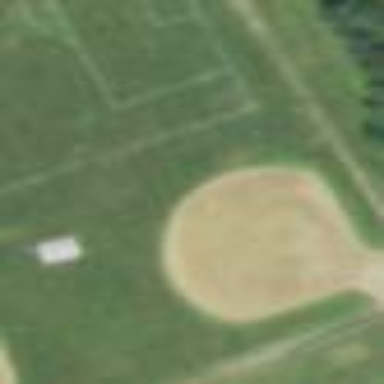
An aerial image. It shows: Baseball pitch with sandy surface.